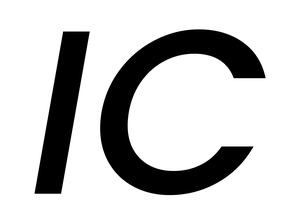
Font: Poppins-MediumItalic